Question: Using 'GPUImage' I am trying to replicate Photoshop Lighten Blend Mode with opacity. Unfortunately the alpha channel has no effect using the 'GPUImageLightenBlendFilter'.

Brad confirms there might problems with alpha:
<URL>
I have successfully replicated the PS blending using 'CoreImage' which respects the alpha value.
'''
CIImage *ciImage1 = [[CIImage alloc] initWithImage:input1];
CIImage *ciImage2 = [[CIImage alloc] initWithImage:input2];
// Alpha adjustment for input1
CIFilter *alphaFilter = [CIFilter filterWithName:@"CIColorMatrix"];
CGFloat rgba[4] = { 0.0, 0.0, 0.0, 0.5 };
CIVector *alphaVector = [CIVector vectorWithValues:rgba count:4];
[alphaFilter setValue:alphaVector forKey:@"inputAVector"];
[alphaFilter setValue:ciImage1 forKey:kCIInputImageKey];
// Lighten blend
CIFilter *blendFilter = [CIFilter filterWithName:@"CILightenBlendMode"];
[blendFilter setValue:alphaFilter.outputImage forKey:kCIInputImageKey];
[blendFilter setValue:ciImage2 forKey:kCIInputBackgroundImageKey];
'''
There are 2 versions of 'GPUImage' I have tried (they are adjusting alpha for 'input1' using a different method).
'''
GPUImagePicture *input1 = [[GPUImagePicture alloc] initWithImage:input1];
GPUImagePicture *input2 = [[GPUImagePicture alloc] initWithImage:input2];
// Alpha adjustment for input1
GPUImageOpacityFilter *alphaFilter = [GPUImageOpacityFilter new];
alphaFilter.opacity = 0.5;
[input1 addTarget:alphaFilter];
// Lighten blend
GPUImageLightenBlendFilter *blendFilter = [GPUImageLightenBlendFilter new];
[alphaFilter addTarget:blendFilter];
[input2 addTarget:blendFilter];
'''
or:
'''
GPUImagePicture *input1 = [[GPUImagePicture alloc] initWithImage:input1];
GPUImagePicture *input2 = [[GPUImagePicture alloc] initWithImage:input2];
// Alpha adjustment for input1
GPUImageColorMatrixFilter *alphaFilter = [GPUImageColorMatrixFilter new];
alphaFilter.colorMatrix = (GPUMatrix4x4) {
{ 1.0, 0.0, 0.0, 0.0 },
{ 0.0, 1.0, 0.0, 0.0 },
{ 0.0, 0.0, 1.0, 0.0 },
{ 0.0, 0.0, 0.0, 0.5 }
};
[input1 addTarget:alphaFilter];
// Lighten blend
GPUImageLightenBlendFilter *blendFilter = [GPUImageLightenBlendFilter new];
[alphaFilter addTarget:blendFilter];
[input2 addTarget:blendFilter];
'''
Both 'GPUImage' implementations return output as if alpha for 'input1' was '1.0'.
I have looked at Lighten Blending Mode documentation in different sources on the internet and they all use this formula:
'''
max(blend, base)
'''
Looking at the shader in implementation of 'GPUImageLightenBlendFilter' it also uses the same formula:
'''
lowp vec4 textureColor = texture2D(inputImageTexture, textureCoordinate);
lowp vec4 textureColor2 = texture2D(inputImageTexture2, textureCoordinate2);
gl_FragColor = max(textureColor, textureColor2);
'''
However, it seems that Photoshop and 'CoreImage' have some extra manipulation with the alpha (probably similar to Gimp: <URL>.
Anyone has ideas how to include the alpha channel in the 'GPUImageLightenBlendFilter' formula?
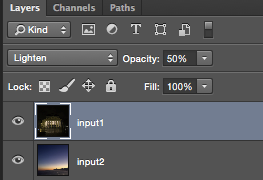
Answer: I found this Shader code the best for my case:
'''
lowp vec4 textureColor = texture2D(inputImageTexture, textureCoordinate);
lowp vec4 textureColor2 = texture2D(inputImageTexture2, textureCoordinate2);
textureColor.rgb *= textureColor.a;
textureColor2.rgb *= textureColor2.a;
lowp vec4 textureOut = max(textureColor, textureColor2);
textureOut.rgb /= textureOut.a;
gl_FragColor = textureOut;
'''
Found here:
<URL>